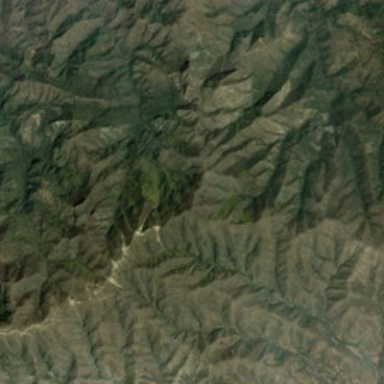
It is a piece of green mountain .